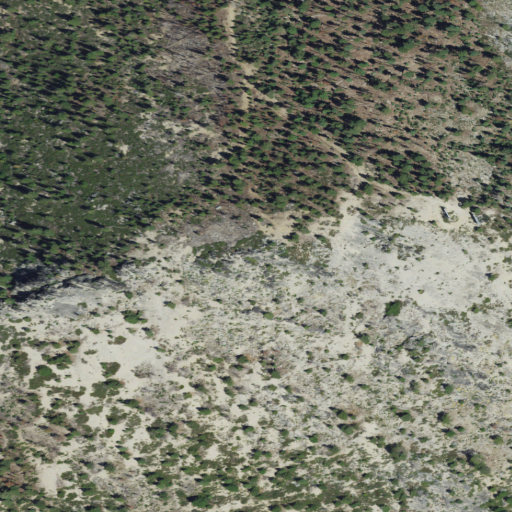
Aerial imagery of mountain in California named Whisky Butte containing evergreen forest, grassland, shrub, and barren land